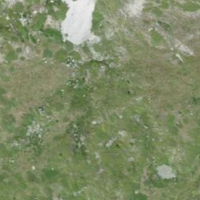
EUNIS habitat code: 26
Species observed at this site:
Phyteuma orbiculare